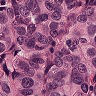
Metastatic tissue present: yes